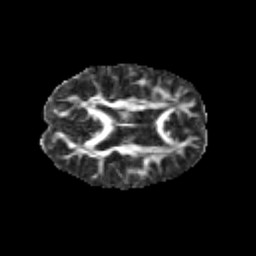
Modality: FA
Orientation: axial
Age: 10
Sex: male
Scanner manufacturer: siemens
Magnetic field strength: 3 T
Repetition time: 3.8 s
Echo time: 0.07 s